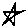
Label: star